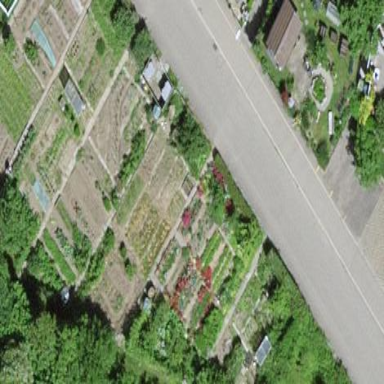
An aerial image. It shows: Area designated for allotments.